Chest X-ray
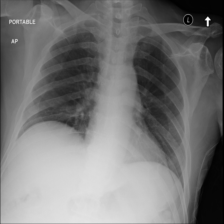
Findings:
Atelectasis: negative
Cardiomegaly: negative
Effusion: negative
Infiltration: negative
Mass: negative
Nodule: negative
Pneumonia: negative
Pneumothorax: negative
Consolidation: negative
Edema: negative
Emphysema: negative
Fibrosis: negative
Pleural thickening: negative
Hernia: negative